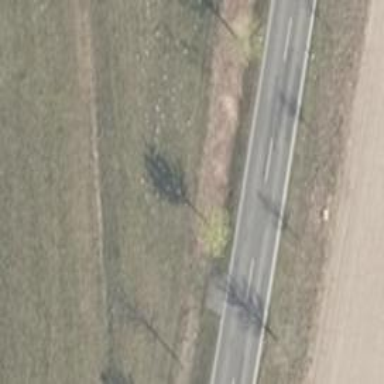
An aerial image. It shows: Row of deciduous broadleaved trees.